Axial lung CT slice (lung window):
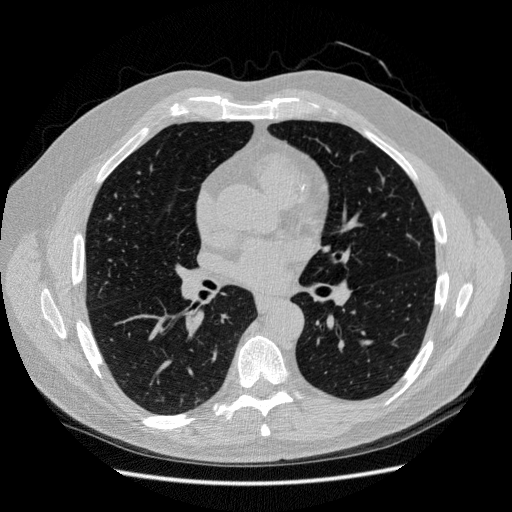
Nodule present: no